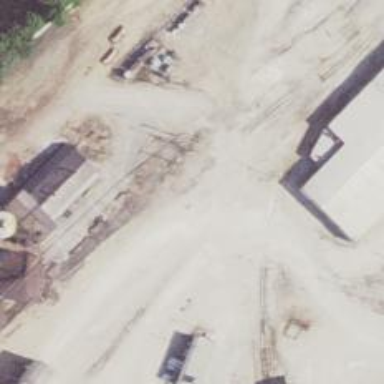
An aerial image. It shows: Railway yard used for servicing trains.